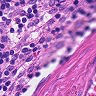
Metastatic tissue present: no